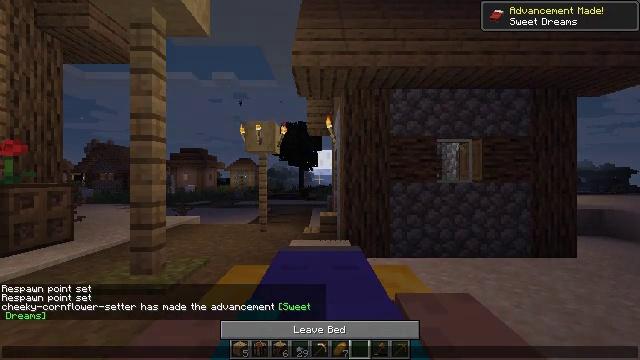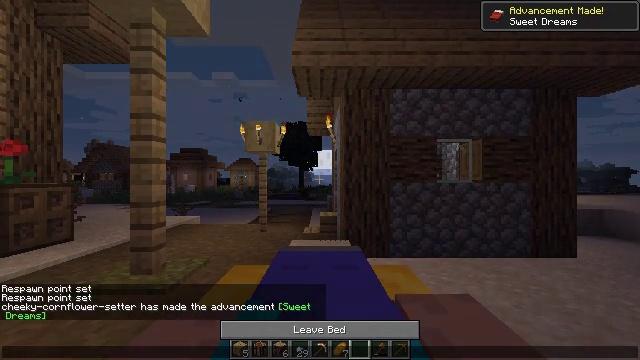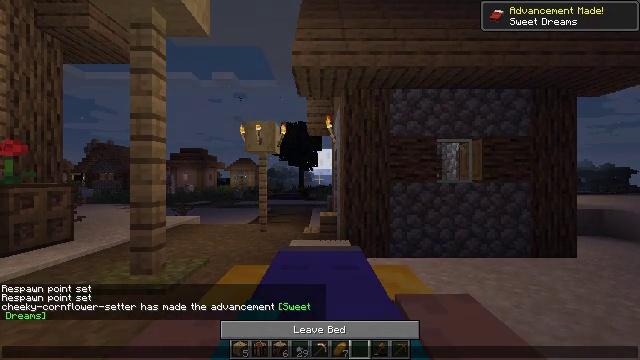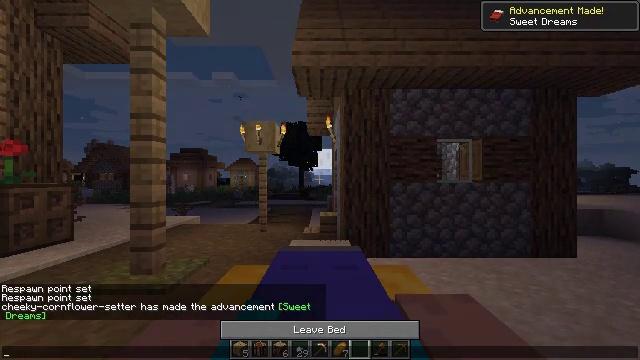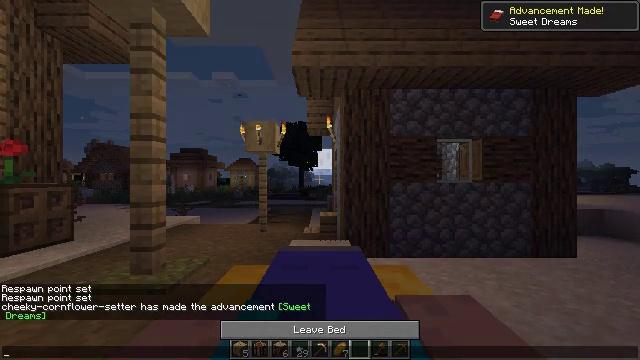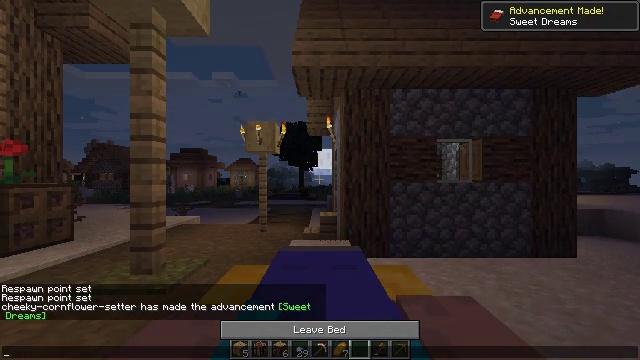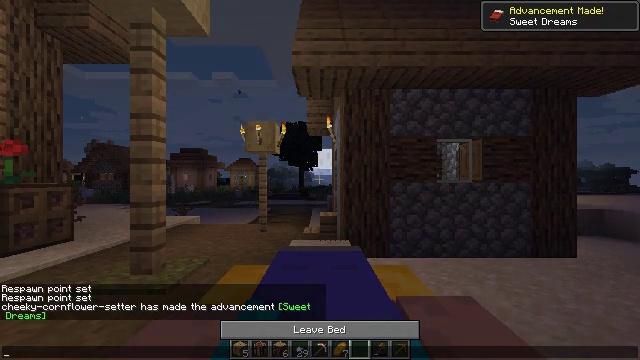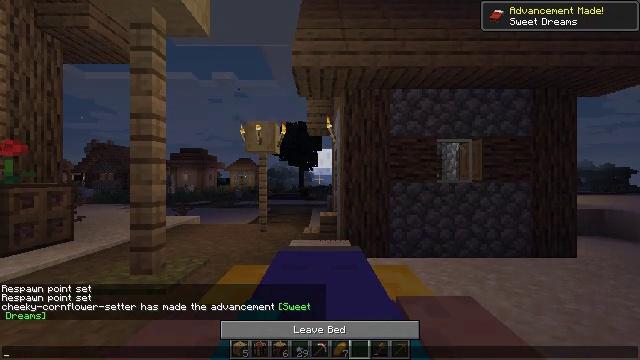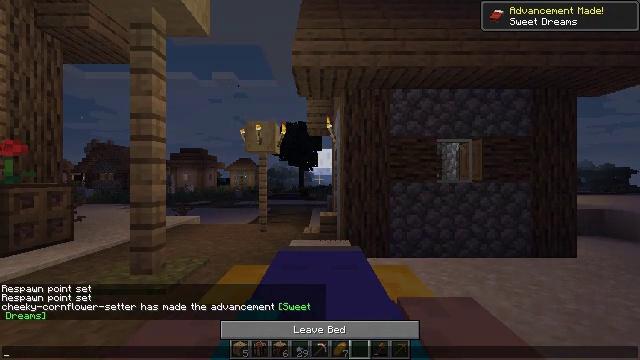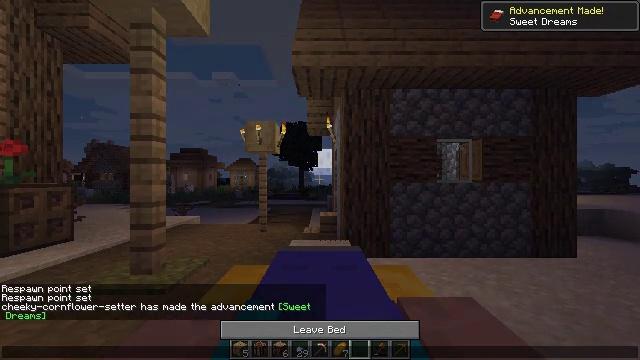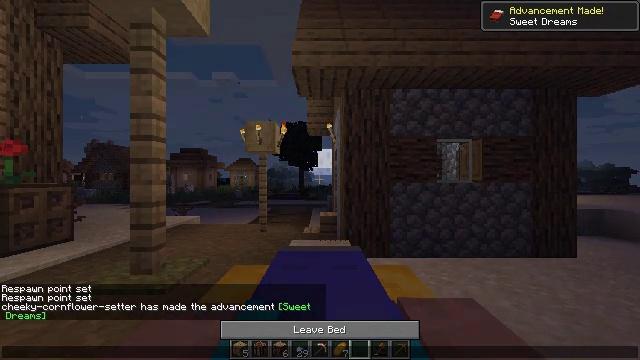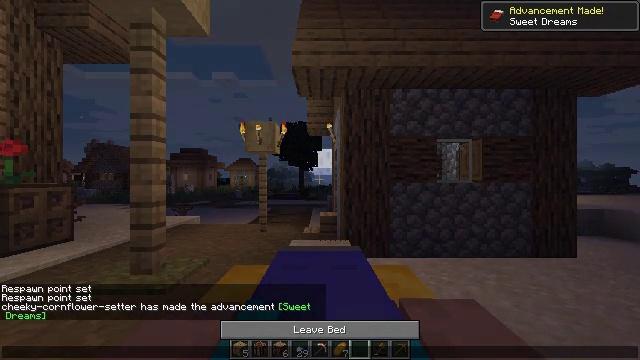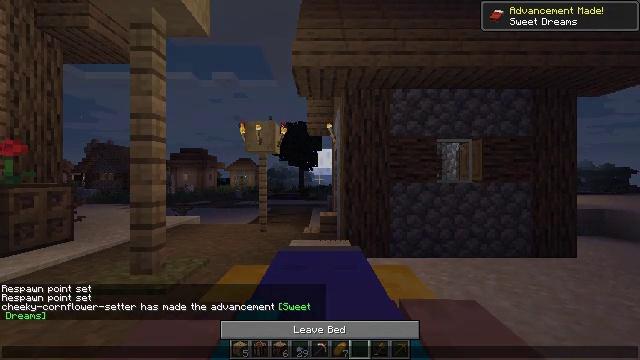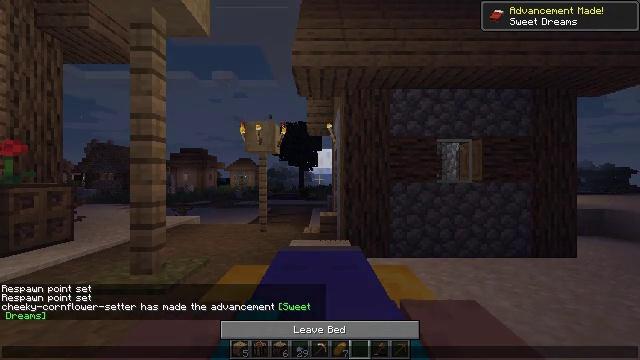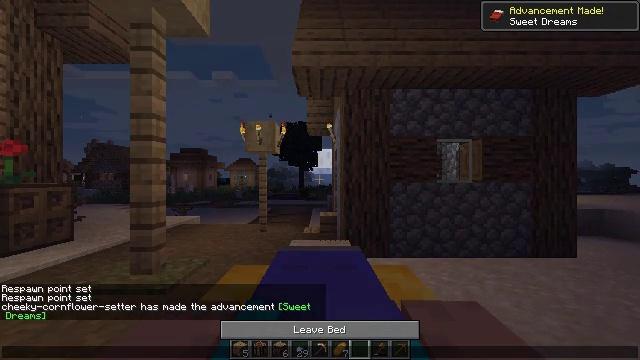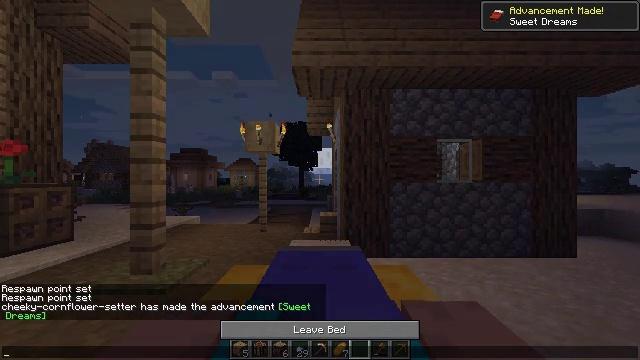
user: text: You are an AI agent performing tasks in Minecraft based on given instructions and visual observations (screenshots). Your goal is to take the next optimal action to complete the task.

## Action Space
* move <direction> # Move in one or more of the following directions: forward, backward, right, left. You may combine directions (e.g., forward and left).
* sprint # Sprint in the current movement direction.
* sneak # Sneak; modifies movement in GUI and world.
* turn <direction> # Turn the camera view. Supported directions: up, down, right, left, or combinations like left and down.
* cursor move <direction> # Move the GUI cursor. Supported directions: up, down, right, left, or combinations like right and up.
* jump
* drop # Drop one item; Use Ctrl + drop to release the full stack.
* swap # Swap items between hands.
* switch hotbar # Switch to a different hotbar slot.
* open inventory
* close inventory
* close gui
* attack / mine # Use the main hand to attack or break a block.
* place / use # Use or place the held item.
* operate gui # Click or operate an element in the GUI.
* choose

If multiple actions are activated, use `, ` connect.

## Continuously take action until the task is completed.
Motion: motion action
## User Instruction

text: Destroy the yellow bed to recycle it.
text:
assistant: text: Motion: no_op
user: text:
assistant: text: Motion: no_op
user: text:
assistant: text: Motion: no_op
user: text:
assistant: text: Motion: no_op
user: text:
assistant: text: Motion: no_op
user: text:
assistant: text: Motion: no_op
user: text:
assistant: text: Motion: no_op
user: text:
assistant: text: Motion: no_op
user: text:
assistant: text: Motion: no_op
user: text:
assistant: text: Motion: no_op
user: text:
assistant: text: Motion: no_op
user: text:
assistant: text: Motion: no_op
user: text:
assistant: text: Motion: no_op
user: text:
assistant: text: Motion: no_op
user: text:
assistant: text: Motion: no_op
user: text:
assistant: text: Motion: no_op
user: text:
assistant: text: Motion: no_op
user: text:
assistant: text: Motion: no_op
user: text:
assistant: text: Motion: no_op
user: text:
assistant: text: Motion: no_op
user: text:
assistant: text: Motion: no_op
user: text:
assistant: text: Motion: no_op
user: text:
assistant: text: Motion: no_op
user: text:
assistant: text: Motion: no_op
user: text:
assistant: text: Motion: no_op
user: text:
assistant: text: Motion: no_op
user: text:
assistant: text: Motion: no_op
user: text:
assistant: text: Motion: no_op
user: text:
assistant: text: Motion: no_op
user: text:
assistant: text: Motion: no_op